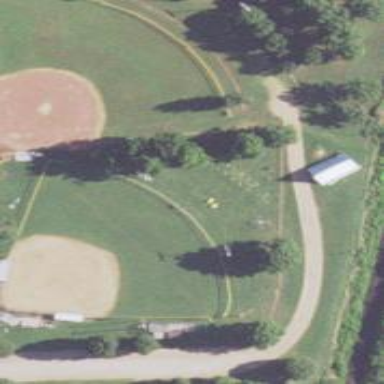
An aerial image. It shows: Baseball pitch for leisure land.